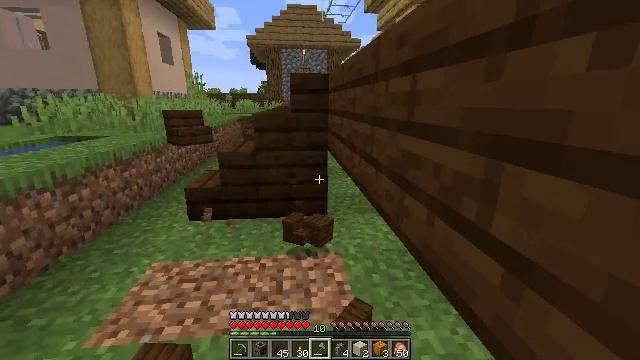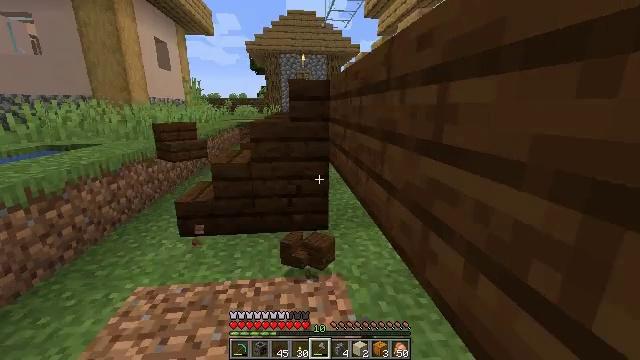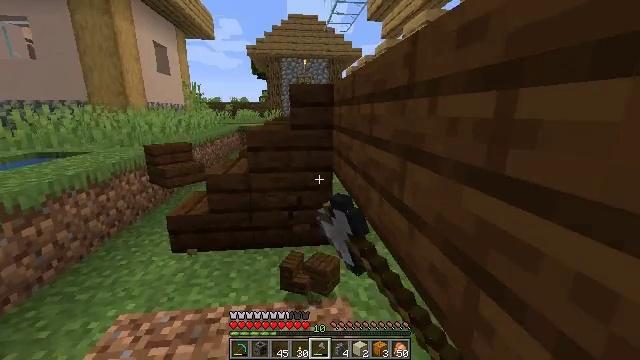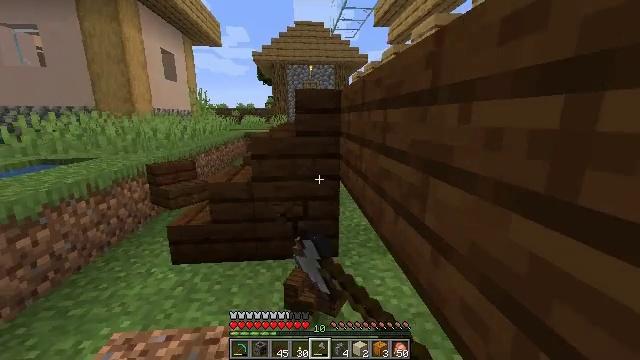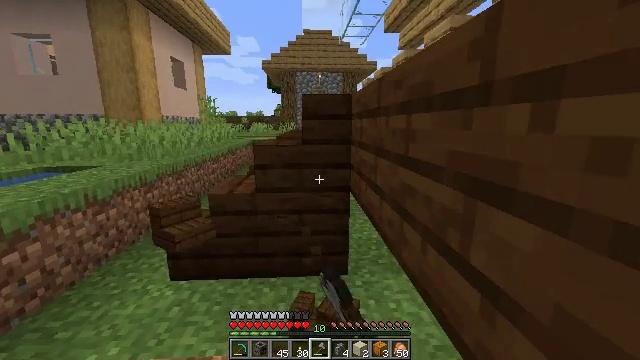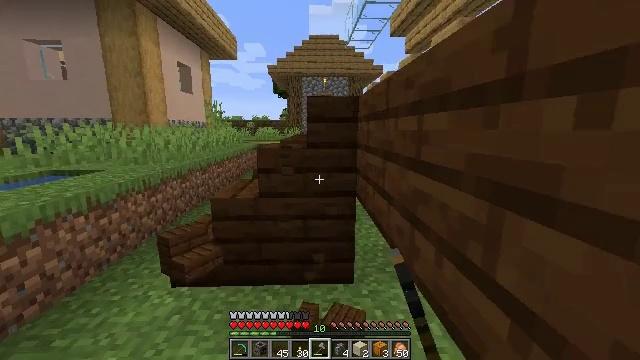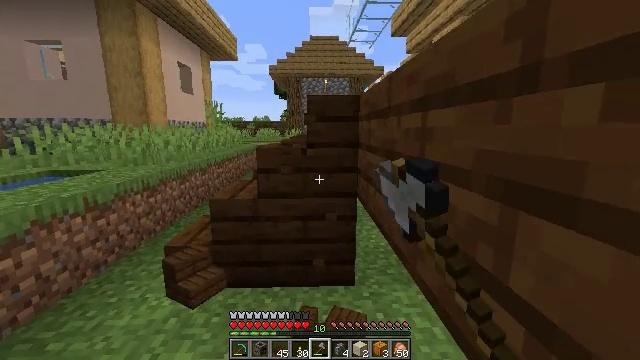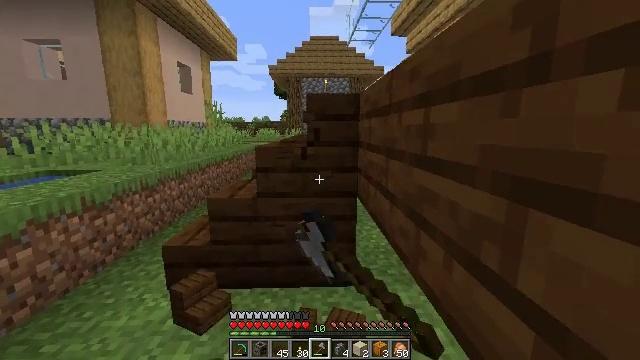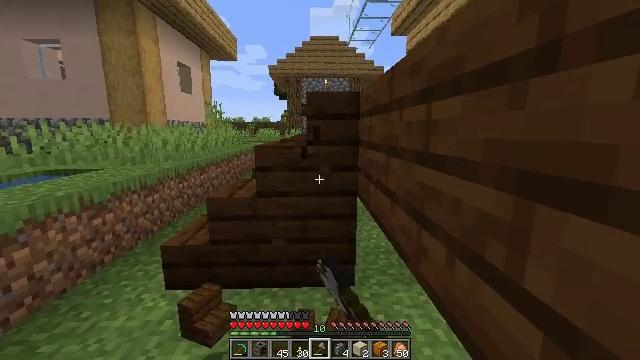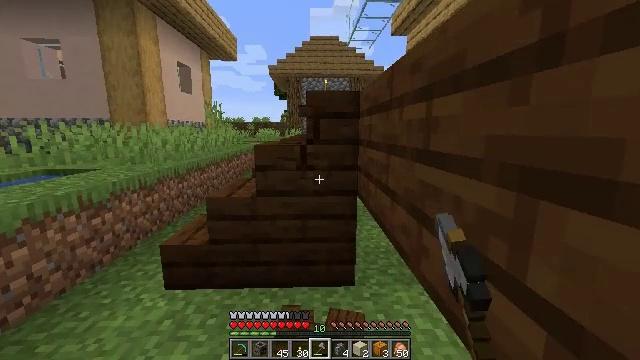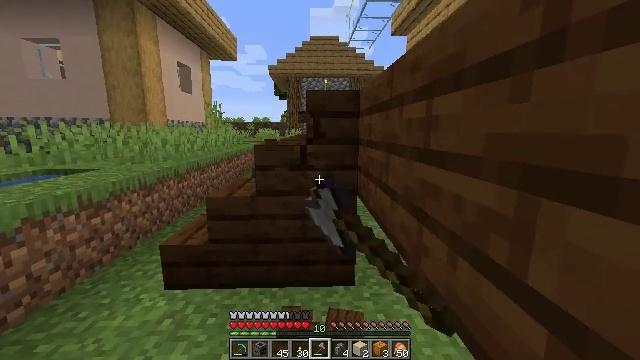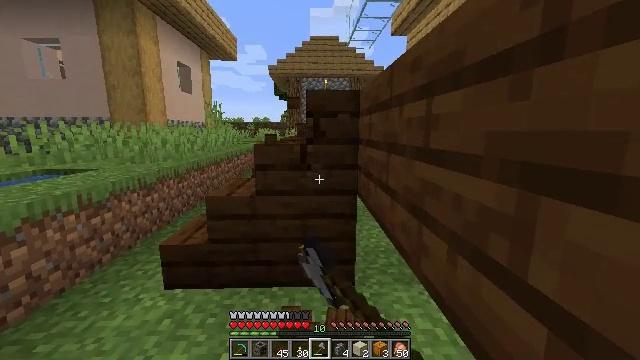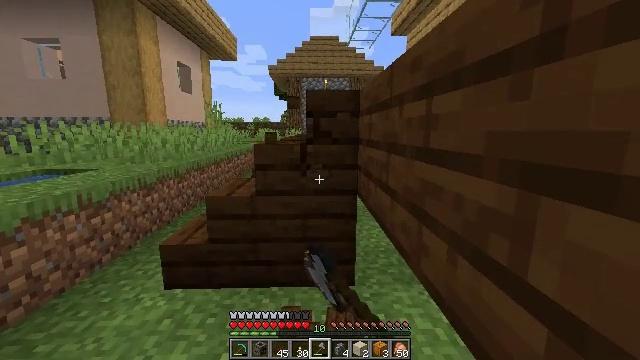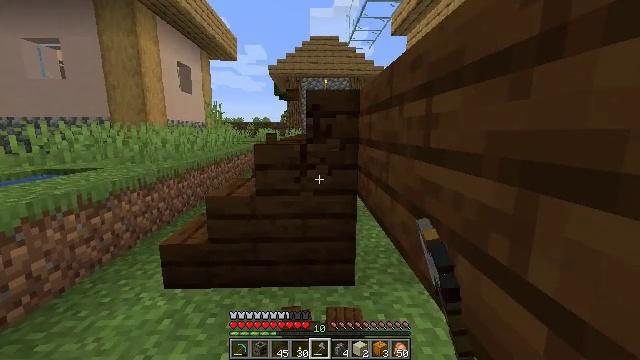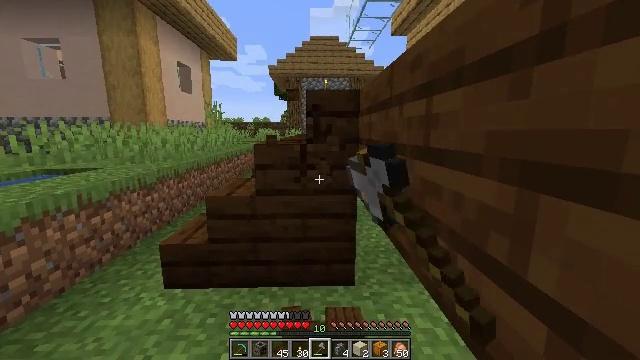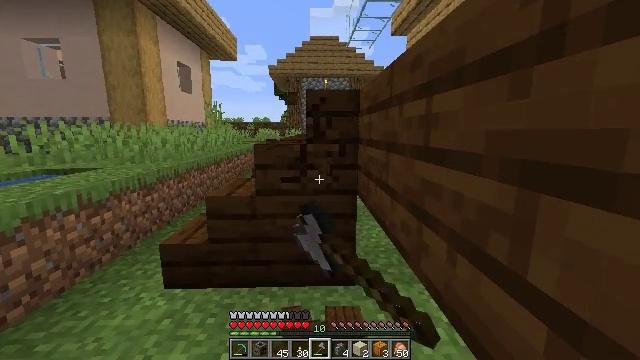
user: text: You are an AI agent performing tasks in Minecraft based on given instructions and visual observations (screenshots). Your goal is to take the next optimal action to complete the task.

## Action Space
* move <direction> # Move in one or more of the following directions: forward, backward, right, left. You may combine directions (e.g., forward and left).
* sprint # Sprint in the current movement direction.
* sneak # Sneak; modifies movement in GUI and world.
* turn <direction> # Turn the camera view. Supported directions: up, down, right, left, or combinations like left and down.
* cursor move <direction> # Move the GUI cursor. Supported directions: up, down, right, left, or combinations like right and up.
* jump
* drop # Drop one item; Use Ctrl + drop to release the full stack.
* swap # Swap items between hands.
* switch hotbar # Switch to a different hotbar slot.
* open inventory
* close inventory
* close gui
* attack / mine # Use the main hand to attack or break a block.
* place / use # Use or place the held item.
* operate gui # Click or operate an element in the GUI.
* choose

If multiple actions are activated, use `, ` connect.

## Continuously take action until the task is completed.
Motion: motion action
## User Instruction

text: Attack the dark oak stairs to gather the materials.
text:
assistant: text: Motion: move forward, turn up, attack / mine
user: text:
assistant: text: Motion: move forward, attack / mine
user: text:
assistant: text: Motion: move forward, turn left and up, attack / mine
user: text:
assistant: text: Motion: turn left and up, attack / mine
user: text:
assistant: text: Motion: turn left, attack / mine
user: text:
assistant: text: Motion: attack / mine
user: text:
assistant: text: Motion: attack / mine
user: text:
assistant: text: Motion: attack / mine
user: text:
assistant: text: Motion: attack / mine
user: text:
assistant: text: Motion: attack / mine
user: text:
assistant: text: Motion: attack / mine
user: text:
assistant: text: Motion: attack / mine
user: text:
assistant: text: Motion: attack / mine
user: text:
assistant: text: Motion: attack / mine
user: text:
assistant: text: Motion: attack / mine
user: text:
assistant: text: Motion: attack / mine
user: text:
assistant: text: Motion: attack / mine
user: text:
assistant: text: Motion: attack / mine
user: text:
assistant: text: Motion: attack / mine
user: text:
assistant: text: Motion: attack / mine
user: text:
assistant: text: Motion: attack / mine
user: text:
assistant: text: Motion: turn down, attack / mine
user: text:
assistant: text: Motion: turn down, attack / mine
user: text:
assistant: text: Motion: attack / mine